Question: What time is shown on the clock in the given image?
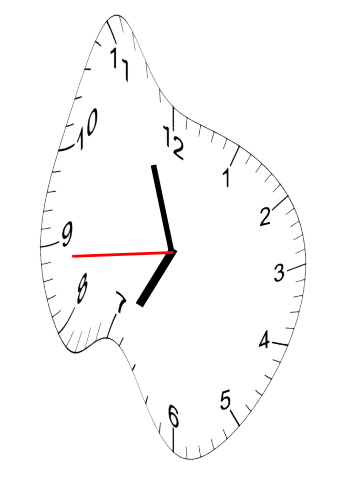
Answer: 06:56:44